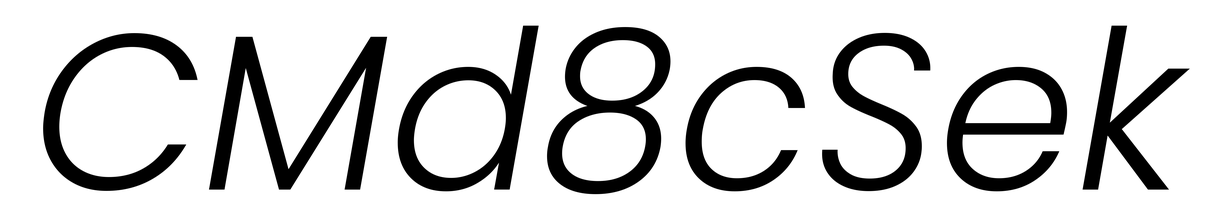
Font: Poppins-LightItalic